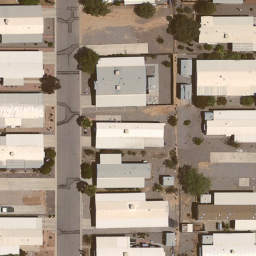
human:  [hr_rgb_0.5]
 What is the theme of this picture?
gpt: mobile home park

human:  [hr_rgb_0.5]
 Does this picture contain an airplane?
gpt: no

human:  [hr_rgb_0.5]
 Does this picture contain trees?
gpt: yes

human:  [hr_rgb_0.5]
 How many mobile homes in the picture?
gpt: fifteen

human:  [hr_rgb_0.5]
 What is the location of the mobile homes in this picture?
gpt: left, center and right